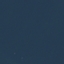
Land use / land cover: SeaLake